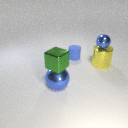
large blue metal sphere to the left of small blue rubber cylinder